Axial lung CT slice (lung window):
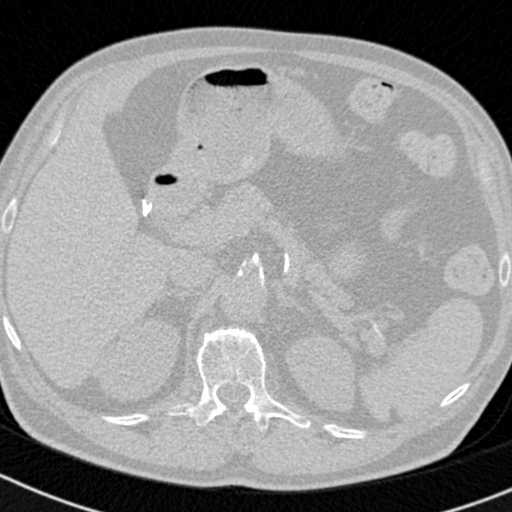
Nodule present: no